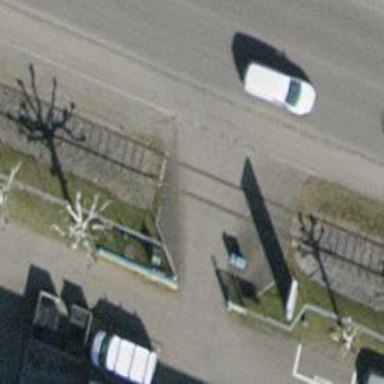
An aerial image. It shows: Railway level crossing.